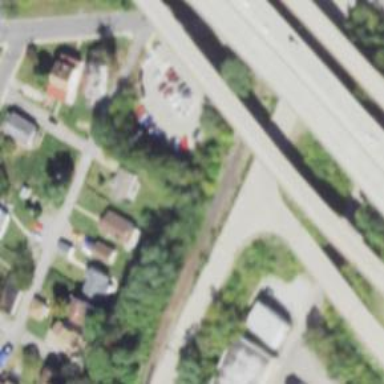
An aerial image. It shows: Abandoned railway near busway.